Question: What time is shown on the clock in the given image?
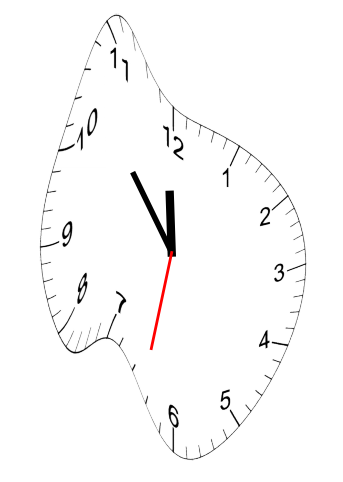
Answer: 11:53:32